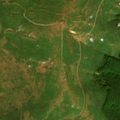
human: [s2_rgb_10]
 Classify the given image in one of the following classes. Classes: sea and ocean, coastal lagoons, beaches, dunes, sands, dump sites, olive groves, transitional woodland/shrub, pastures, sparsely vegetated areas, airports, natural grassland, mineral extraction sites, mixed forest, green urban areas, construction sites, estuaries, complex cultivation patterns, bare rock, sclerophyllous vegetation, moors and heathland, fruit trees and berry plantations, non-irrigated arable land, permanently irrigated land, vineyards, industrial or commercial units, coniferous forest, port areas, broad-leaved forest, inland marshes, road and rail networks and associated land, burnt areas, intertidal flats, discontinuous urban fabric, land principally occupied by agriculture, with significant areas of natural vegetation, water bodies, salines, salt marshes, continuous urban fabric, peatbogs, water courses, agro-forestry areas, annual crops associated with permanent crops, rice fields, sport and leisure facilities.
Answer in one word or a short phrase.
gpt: broad-leaved forest, natural grassland